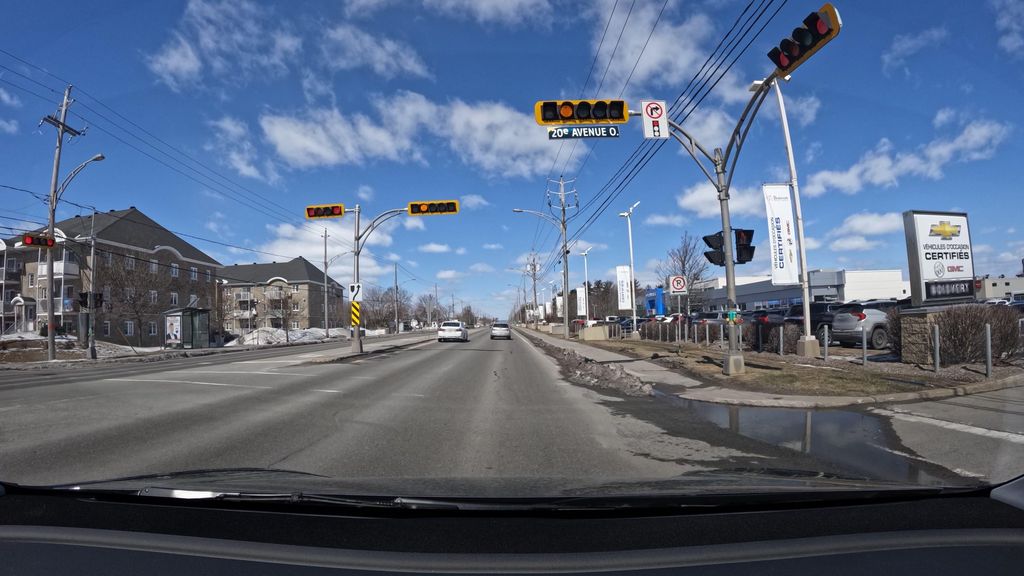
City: montreal